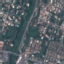
Land use / land cover class: Residential